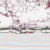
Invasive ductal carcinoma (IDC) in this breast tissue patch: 0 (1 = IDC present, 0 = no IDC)